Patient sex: F
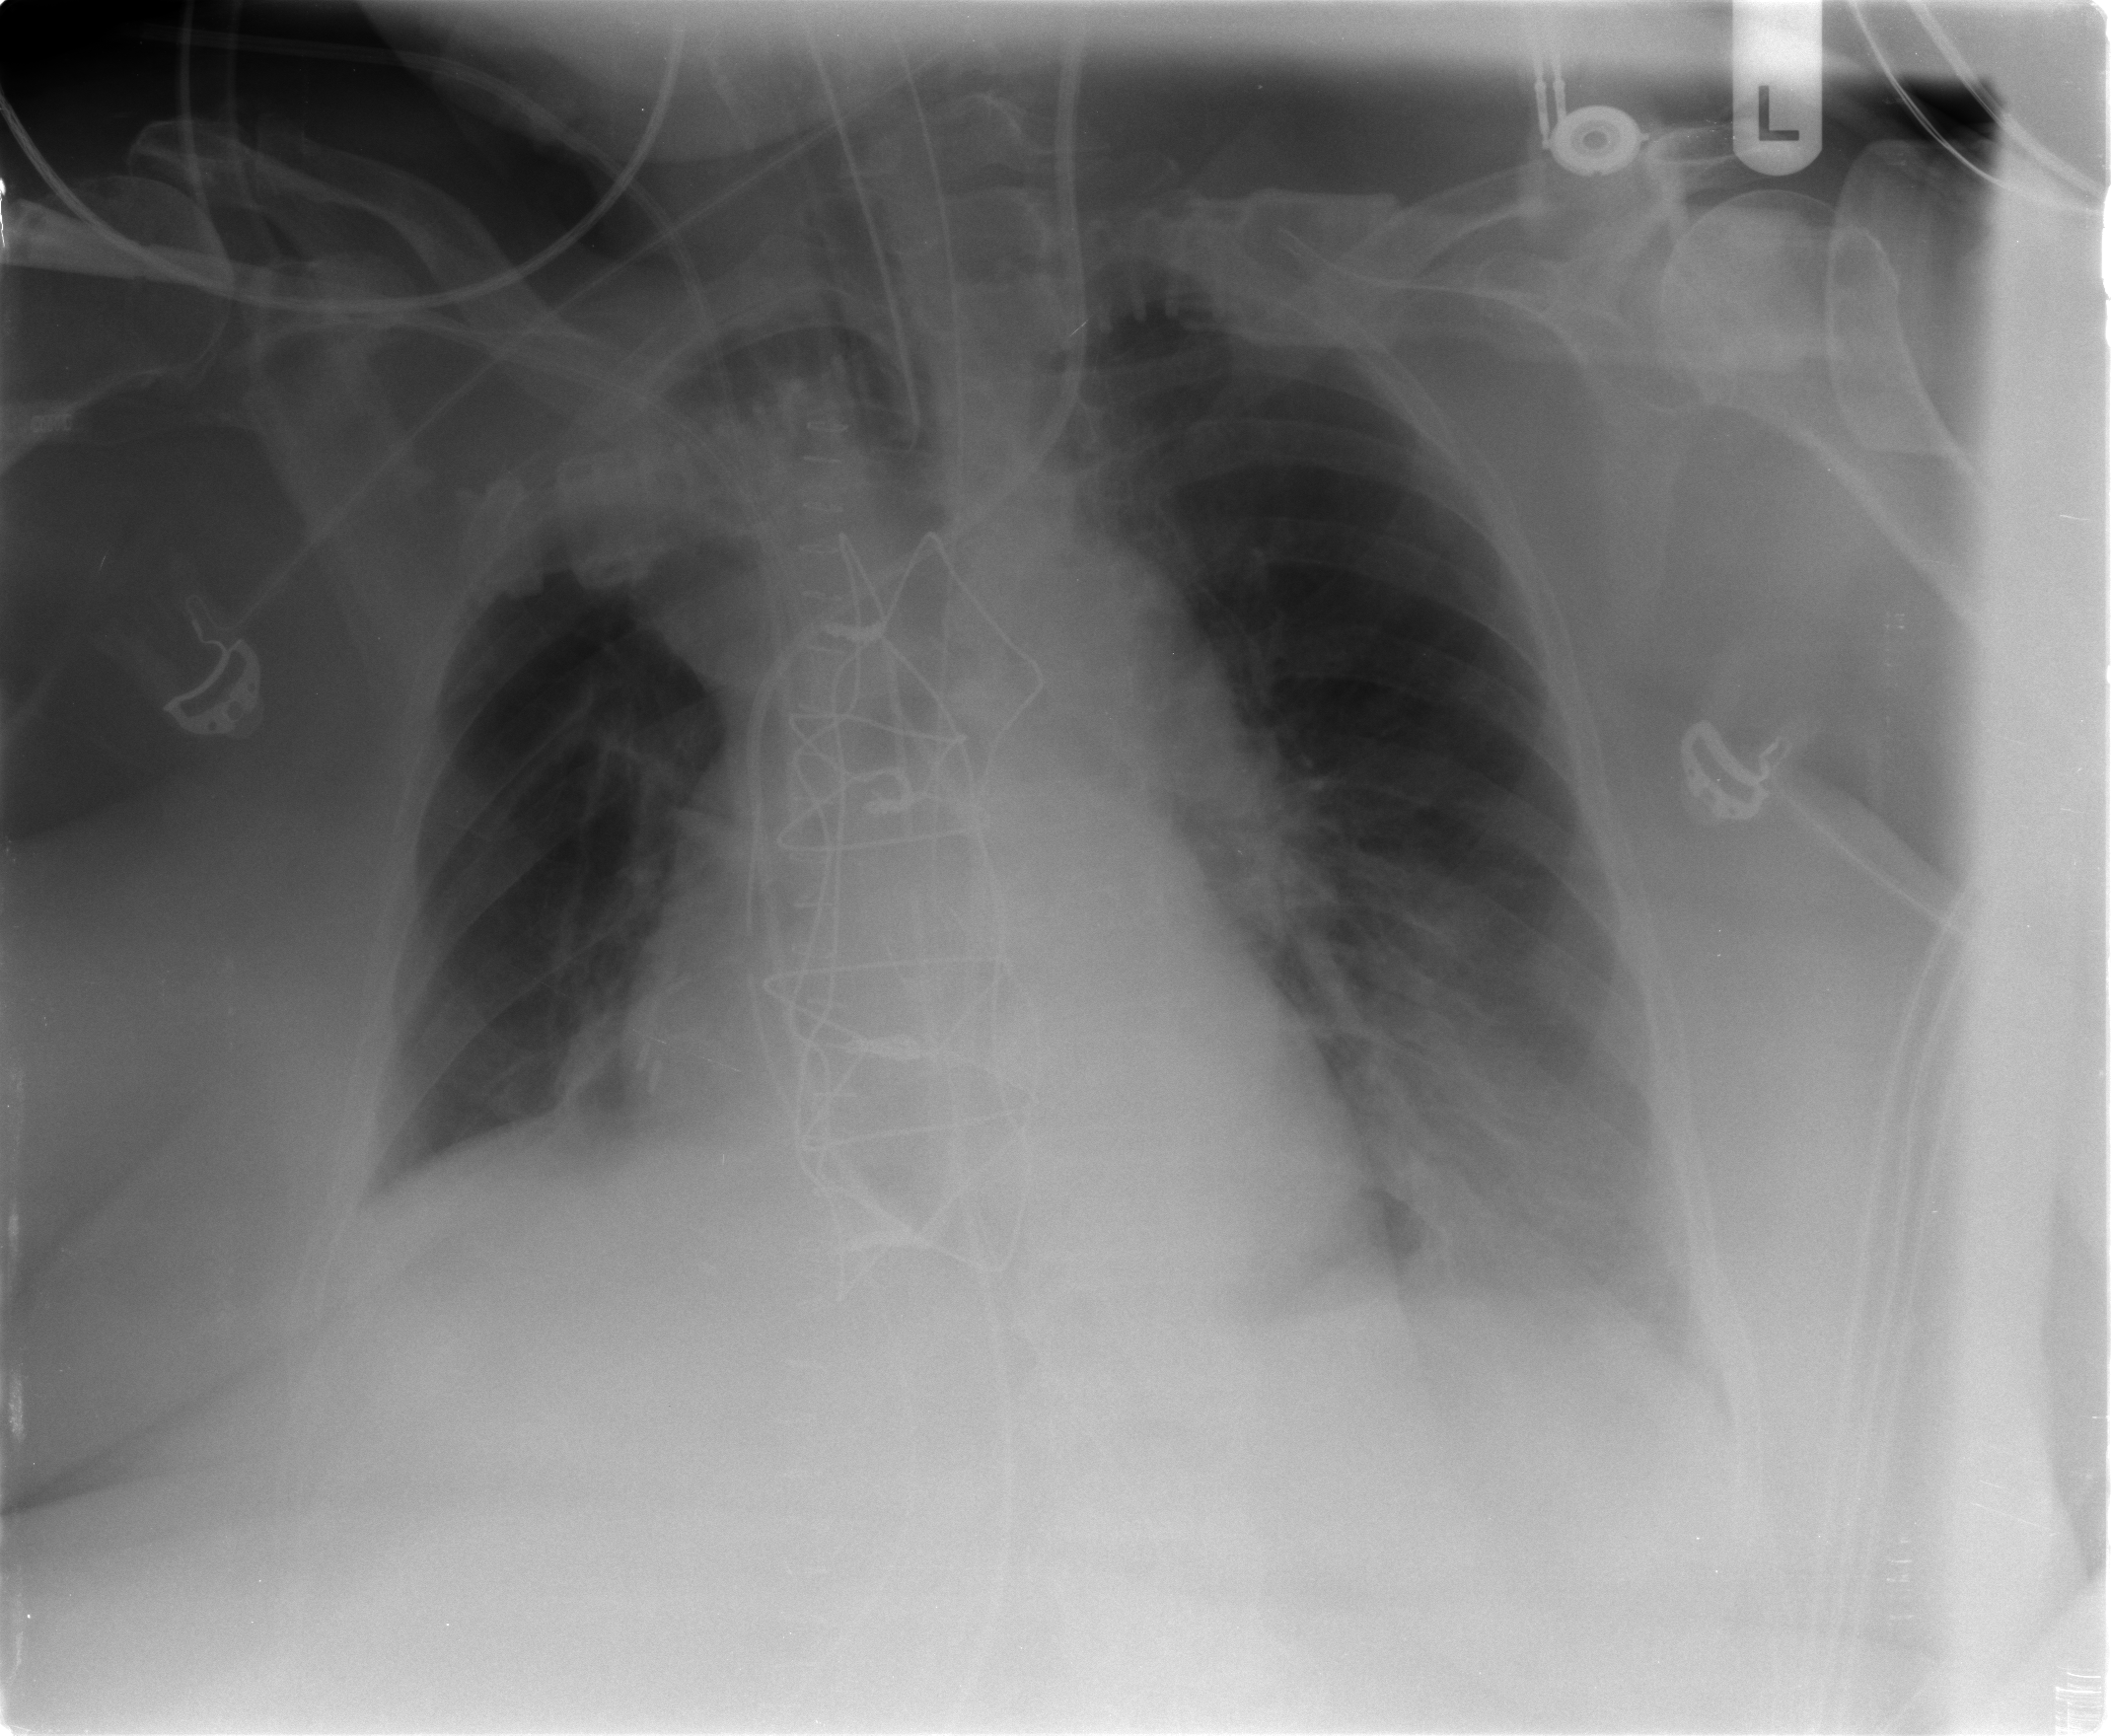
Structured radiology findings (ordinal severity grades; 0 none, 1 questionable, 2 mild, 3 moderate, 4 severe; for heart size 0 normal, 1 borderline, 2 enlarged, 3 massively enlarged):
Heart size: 2
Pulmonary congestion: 2
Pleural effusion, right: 0
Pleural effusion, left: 2
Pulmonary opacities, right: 0
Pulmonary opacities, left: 0
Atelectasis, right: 2
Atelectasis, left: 2